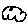
Label: cloud